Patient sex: F
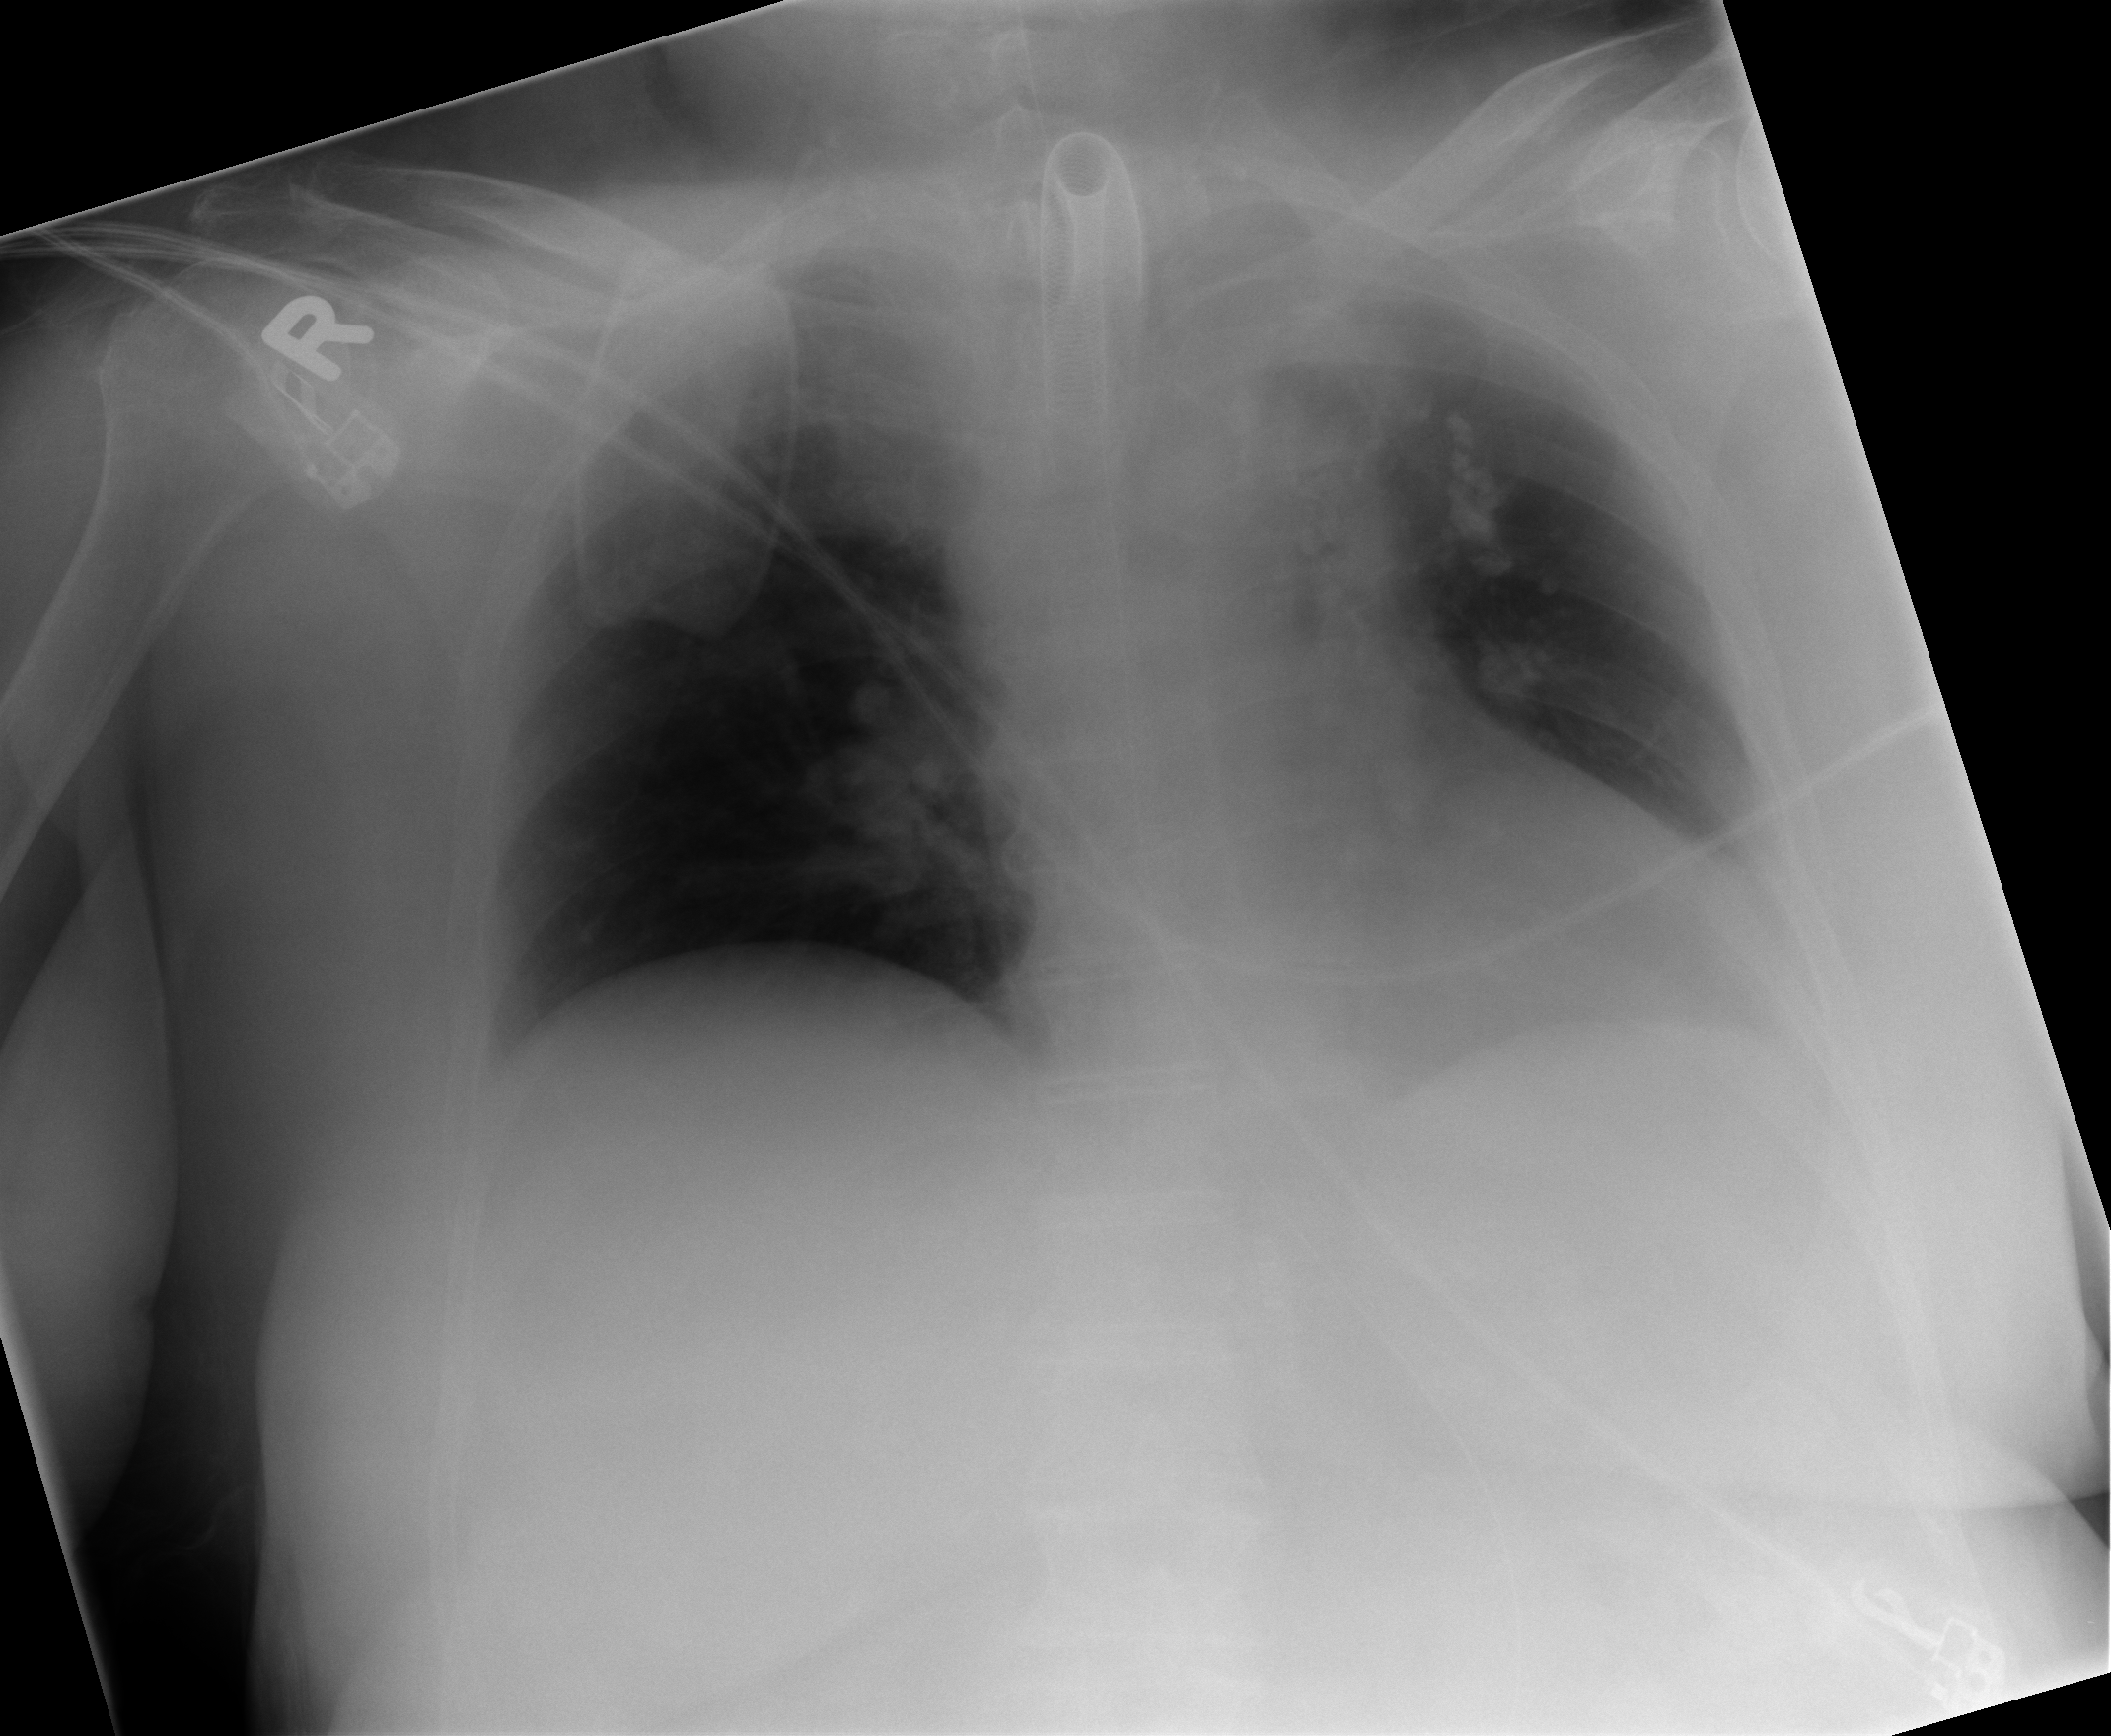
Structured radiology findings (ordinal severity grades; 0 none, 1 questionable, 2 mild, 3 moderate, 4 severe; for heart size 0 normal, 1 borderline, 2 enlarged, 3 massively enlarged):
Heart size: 2
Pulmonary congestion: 2
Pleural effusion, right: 0
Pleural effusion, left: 2
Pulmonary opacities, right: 0
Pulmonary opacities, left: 2
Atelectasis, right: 1
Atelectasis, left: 2